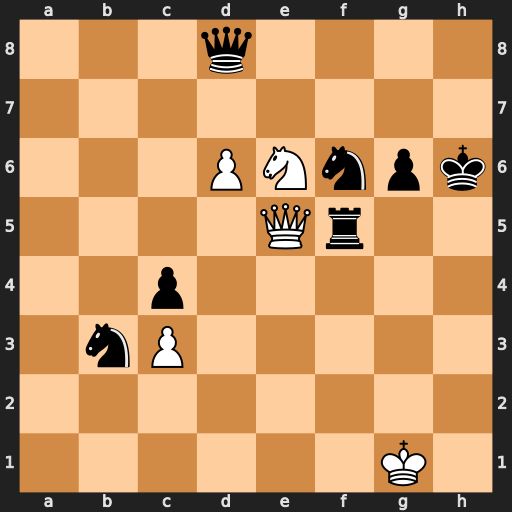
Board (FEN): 3q4/8/3PNnpk/4Qr2/2p5/1nP5/8/6K1
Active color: w
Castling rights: -
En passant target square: -
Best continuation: Qe3+ g5 Nxd8